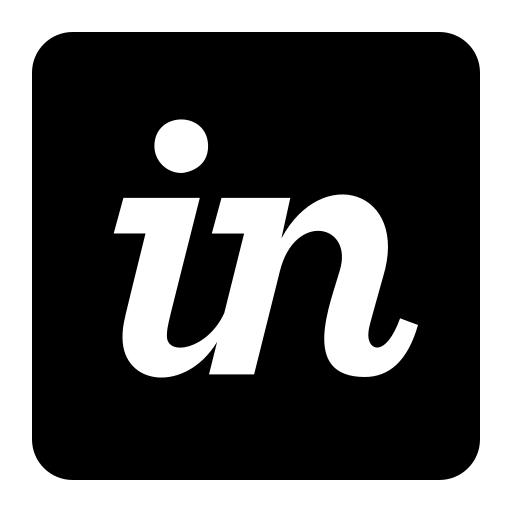
Tags: icon, FontAwesome, fa-icon, brand, invision